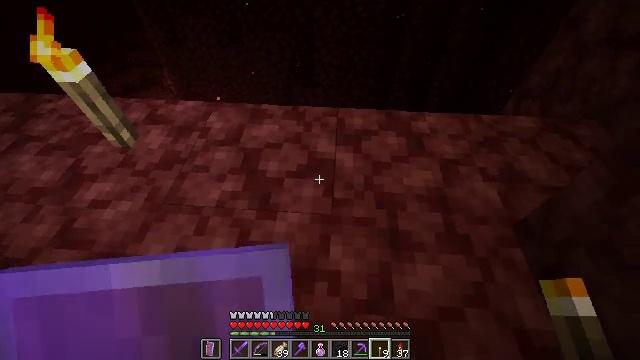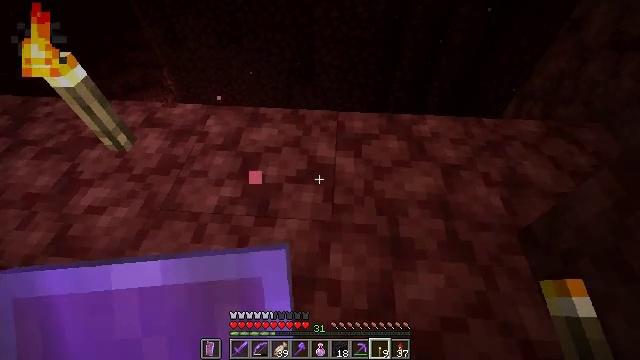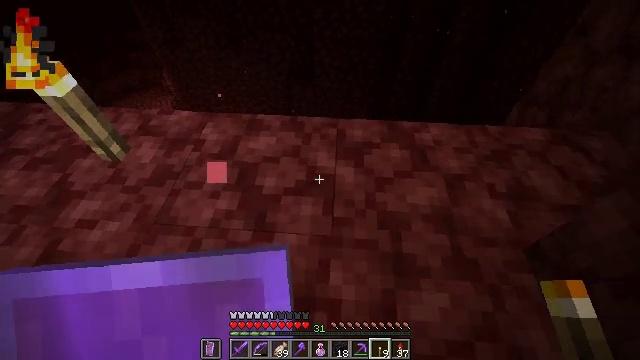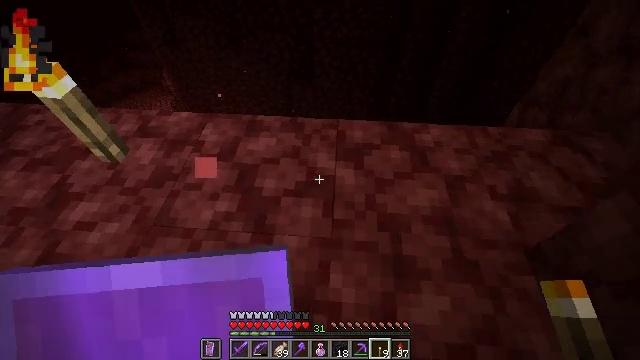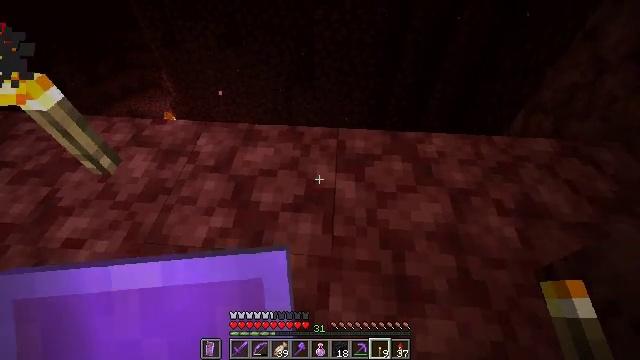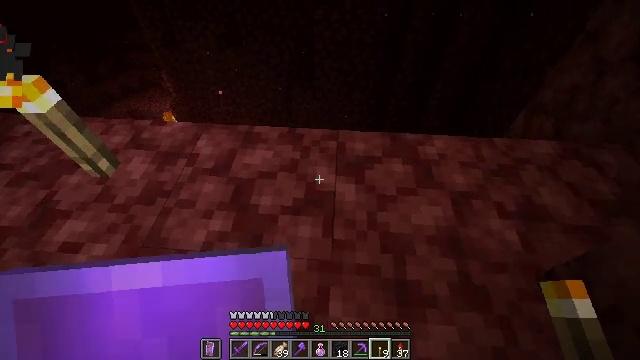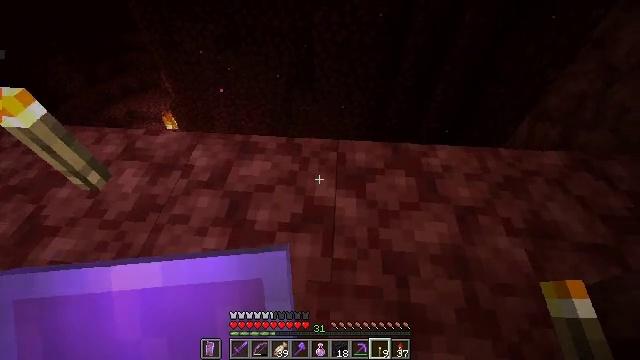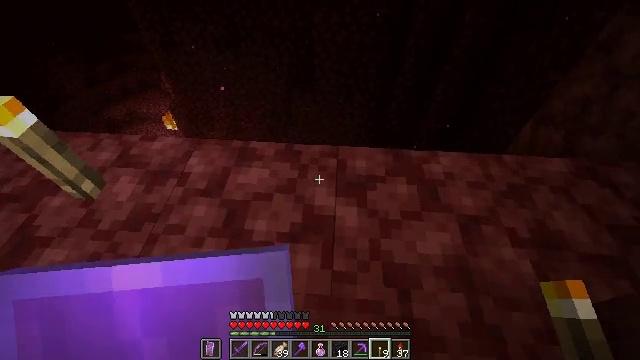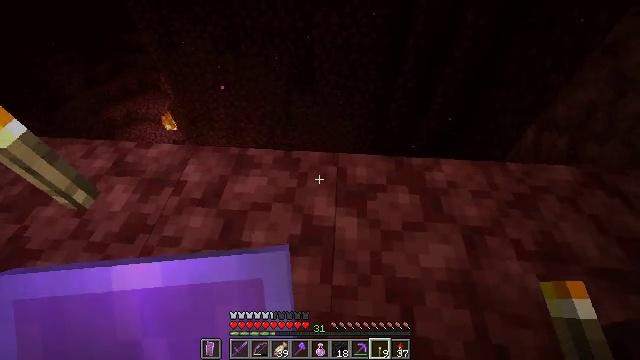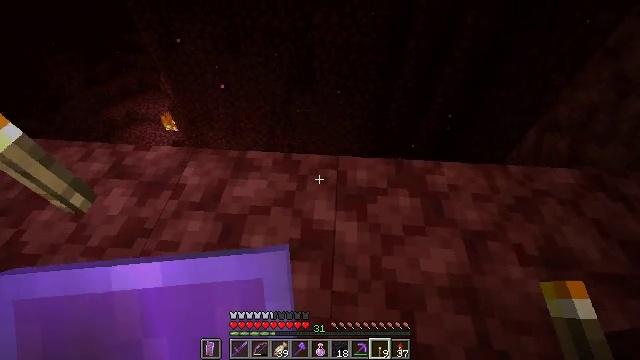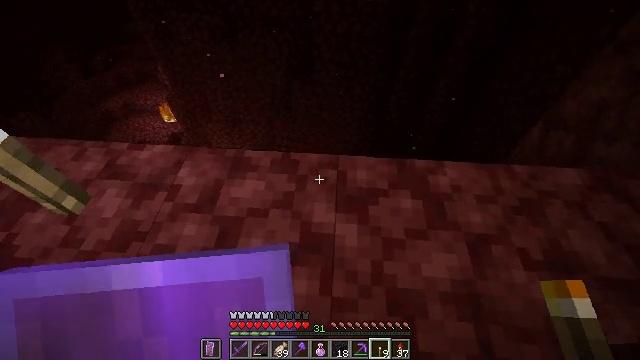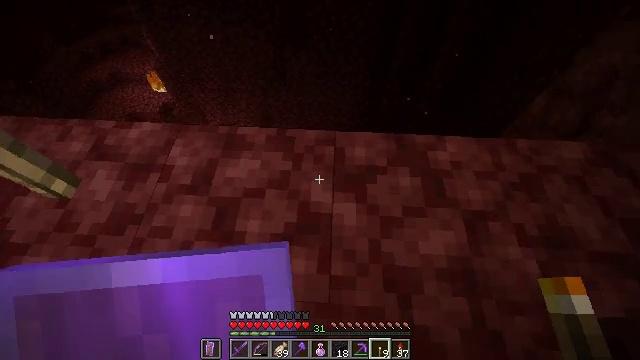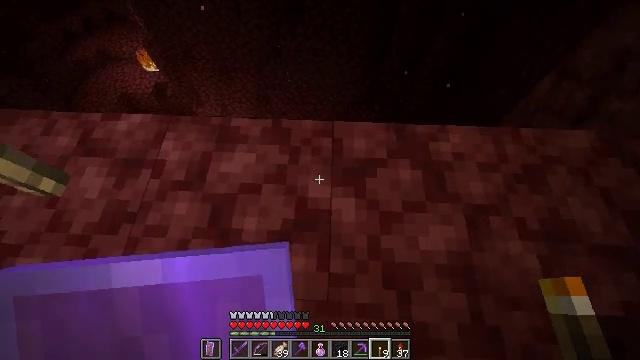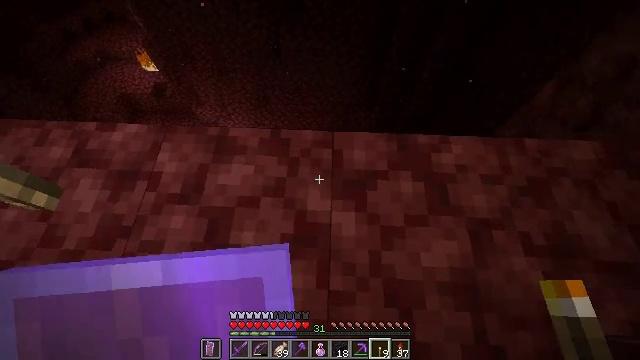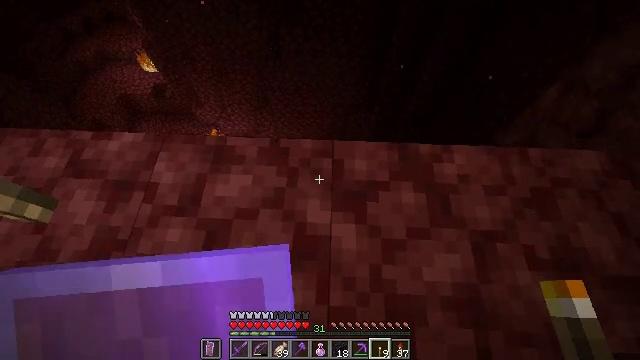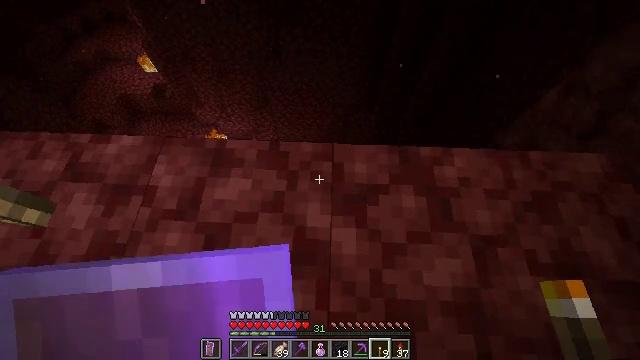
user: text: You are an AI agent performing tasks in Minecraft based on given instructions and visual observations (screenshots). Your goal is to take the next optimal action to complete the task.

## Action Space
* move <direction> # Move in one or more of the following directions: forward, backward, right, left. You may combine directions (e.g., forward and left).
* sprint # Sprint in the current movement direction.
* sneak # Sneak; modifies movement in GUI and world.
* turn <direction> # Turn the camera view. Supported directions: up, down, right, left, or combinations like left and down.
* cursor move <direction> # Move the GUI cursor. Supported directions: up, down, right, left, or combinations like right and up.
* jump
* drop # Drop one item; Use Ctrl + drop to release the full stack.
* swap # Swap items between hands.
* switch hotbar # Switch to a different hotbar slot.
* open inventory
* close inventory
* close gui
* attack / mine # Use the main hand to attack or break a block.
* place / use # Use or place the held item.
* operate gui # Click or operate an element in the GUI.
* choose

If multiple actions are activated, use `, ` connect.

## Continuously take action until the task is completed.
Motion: motion action
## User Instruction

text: Mine the chest to collect it.
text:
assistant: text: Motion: move forward, sneak
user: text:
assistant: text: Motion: move forward, sneak
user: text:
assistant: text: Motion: move forward, sneak
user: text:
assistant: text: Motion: move forward, sneak
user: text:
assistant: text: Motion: move forward, sneak
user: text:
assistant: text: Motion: move forward, sneak
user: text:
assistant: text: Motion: move forward, sneak
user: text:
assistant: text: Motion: move forward, sneak
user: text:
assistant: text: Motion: move forward, sneak
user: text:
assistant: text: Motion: move forward, sneak, turn down
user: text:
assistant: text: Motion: move forward, sneak, turn right and down
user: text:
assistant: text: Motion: move forward, sneak, turn down
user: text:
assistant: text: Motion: move forward, sneak
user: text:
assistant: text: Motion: move forward, sneak
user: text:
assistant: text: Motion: move forward, sneak
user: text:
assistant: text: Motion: move forward, sneak
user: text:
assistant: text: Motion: move forward, sneak
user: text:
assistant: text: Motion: move forward, sneak
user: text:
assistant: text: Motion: move forward, sneak, turn down
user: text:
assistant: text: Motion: move forward, sneak
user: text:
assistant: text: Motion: move forward, sneak
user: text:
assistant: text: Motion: move forward, sneak
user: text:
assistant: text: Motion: move forward, sneak
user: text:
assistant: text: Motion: move forward, sneak
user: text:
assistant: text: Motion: move forward, sneak
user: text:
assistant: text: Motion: move forward, sneak
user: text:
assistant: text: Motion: move forward, sneak
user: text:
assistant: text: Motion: move forward, sneak
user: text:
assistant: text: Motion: move forward, sneak
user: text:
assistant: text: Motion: sneak